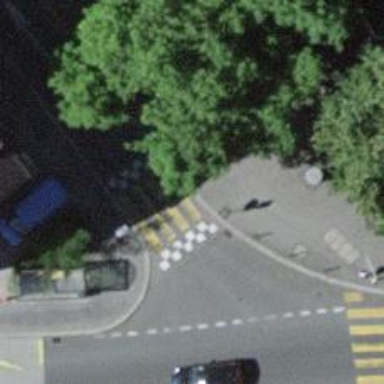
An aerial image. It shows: Kerb serving as barrier.